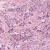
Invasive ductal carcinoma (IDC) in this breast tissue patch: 1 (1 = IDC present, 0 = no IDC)